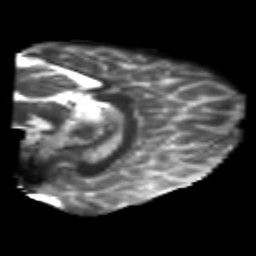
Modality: T2w
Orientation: sagittal
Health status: healthy
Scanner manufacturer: philips
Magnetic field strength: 3 T
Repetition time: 6.964 s
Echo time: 0.092 s